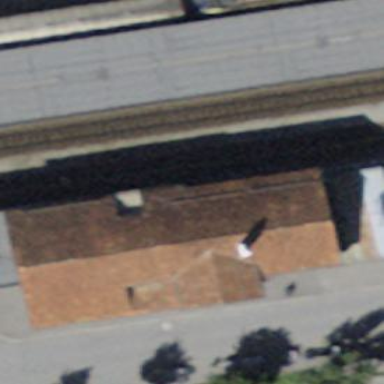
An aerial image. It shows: Train station building.